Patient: sex F, age 75
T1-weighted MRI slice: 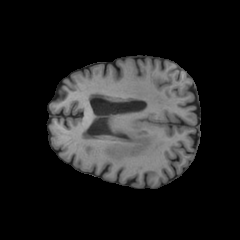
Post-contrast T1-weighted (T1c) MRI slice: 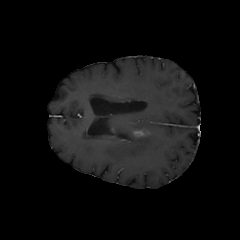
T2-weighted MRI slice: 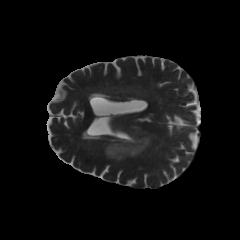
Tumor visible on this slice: yes
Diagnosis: Glioblastoma, IDH-wildtype
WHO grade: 4